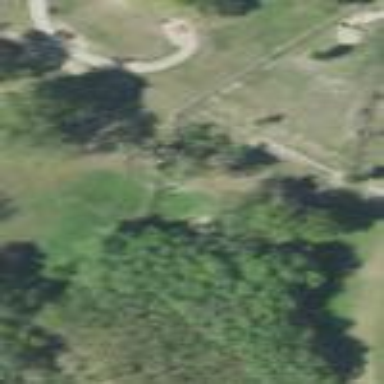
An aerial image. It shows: Dog park enclosed by fence.